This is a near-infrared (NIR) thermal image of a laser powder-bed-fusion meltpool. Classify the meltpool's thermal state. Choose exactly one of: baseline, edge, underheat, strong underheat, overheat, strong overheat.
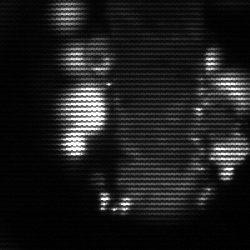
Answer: strong underheat